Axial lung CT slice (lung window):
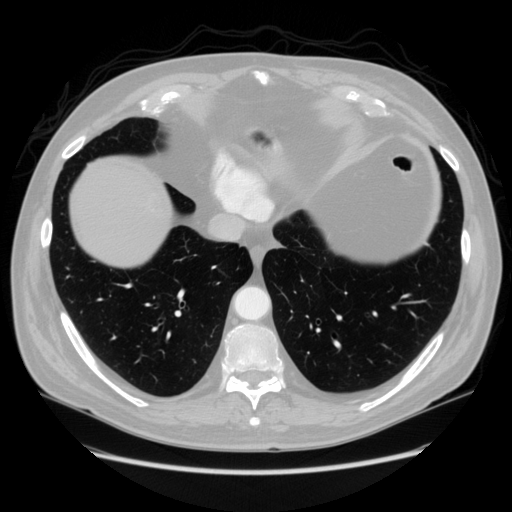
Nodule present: no